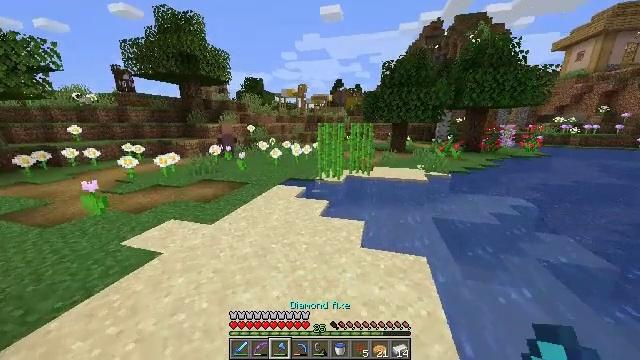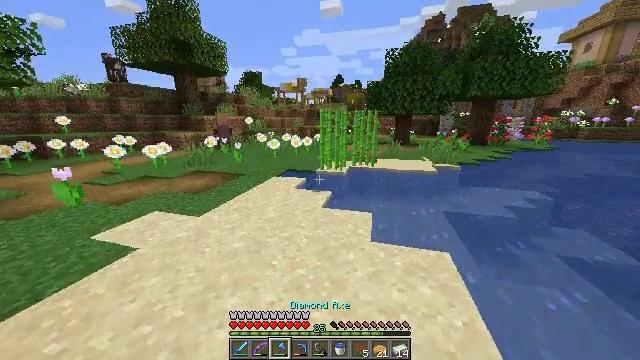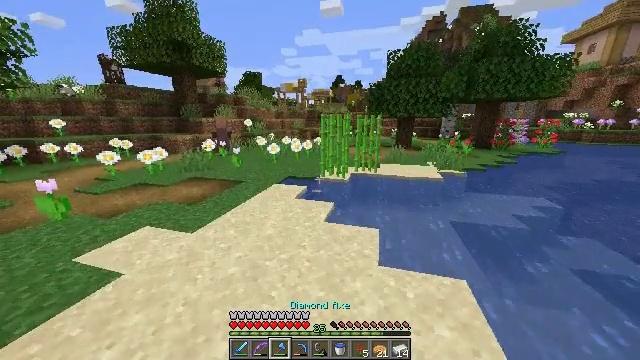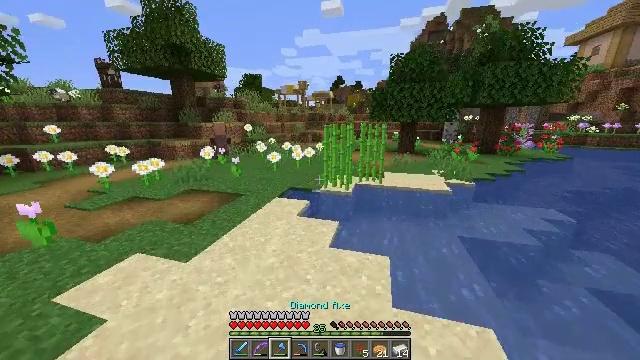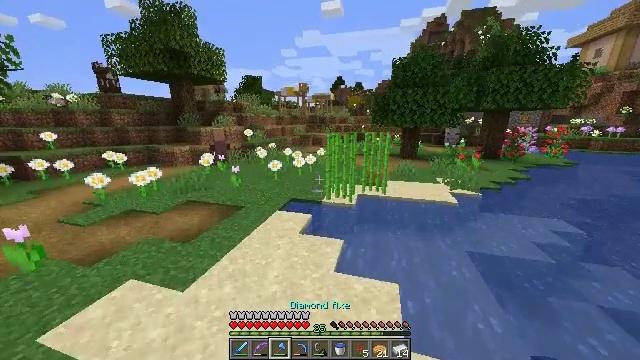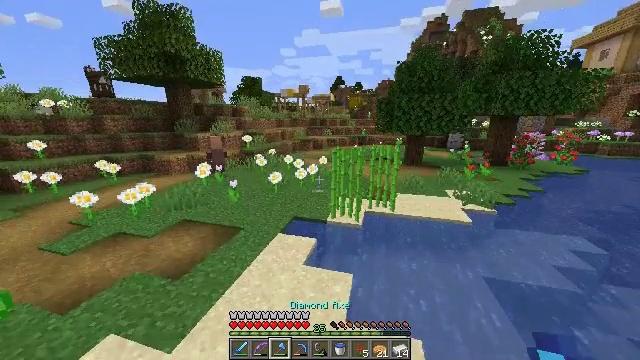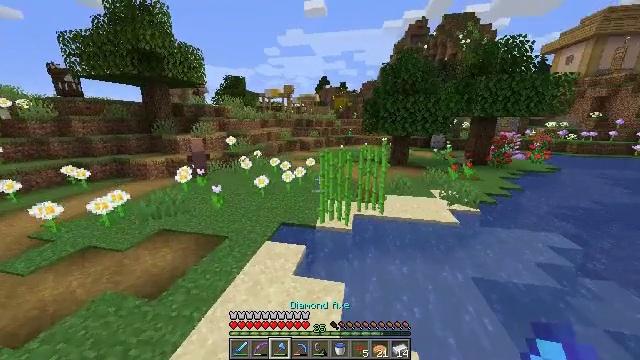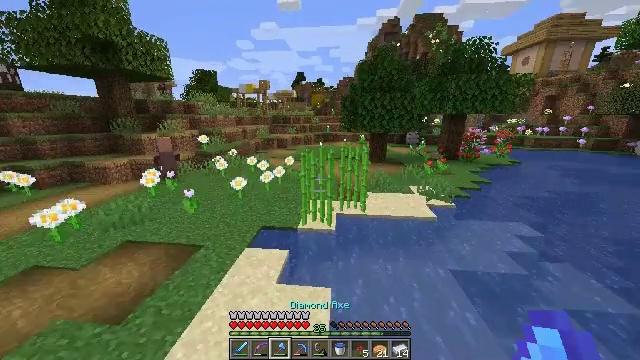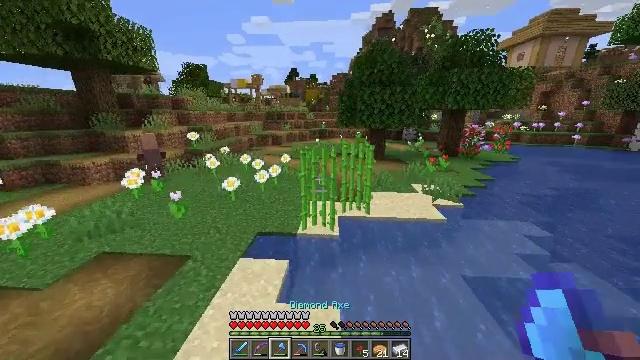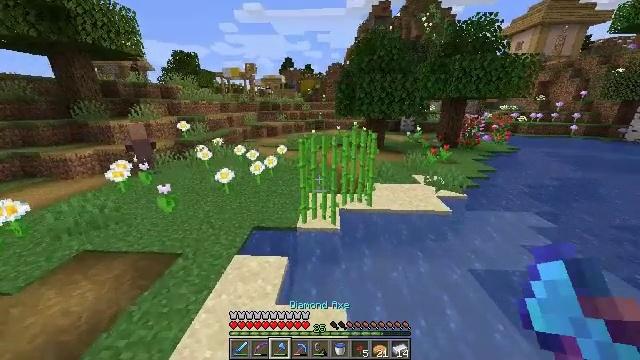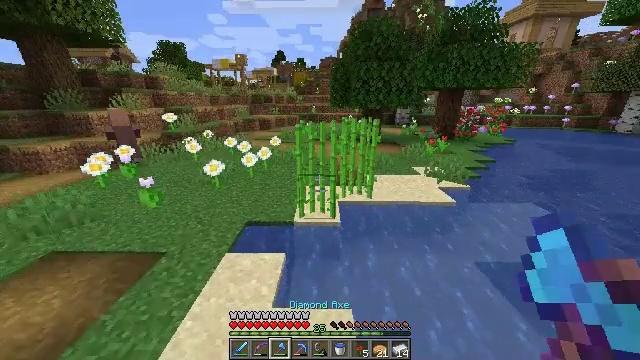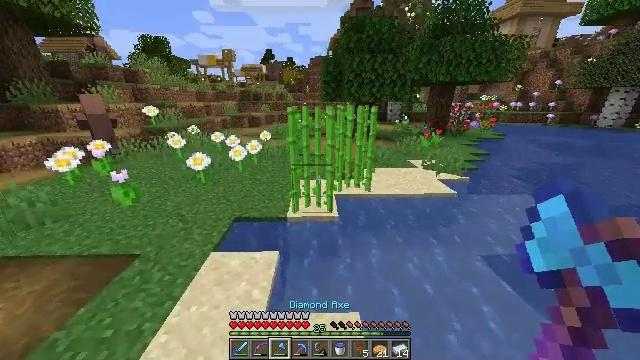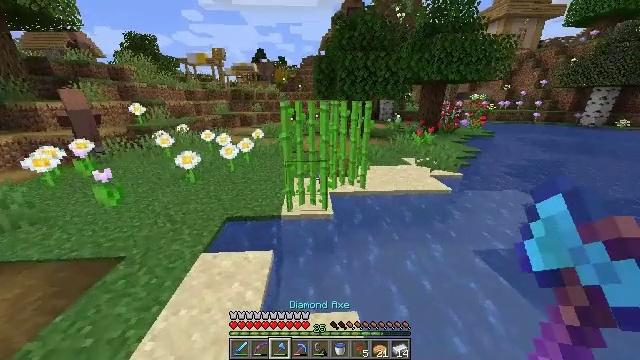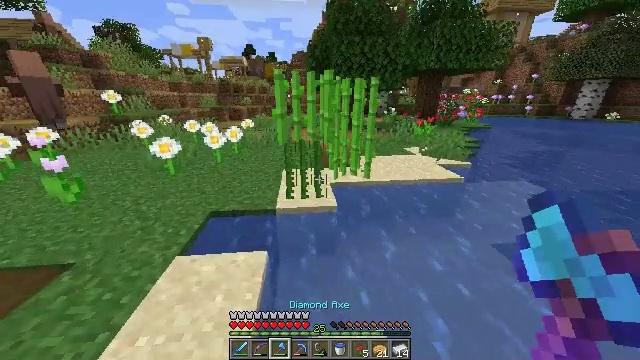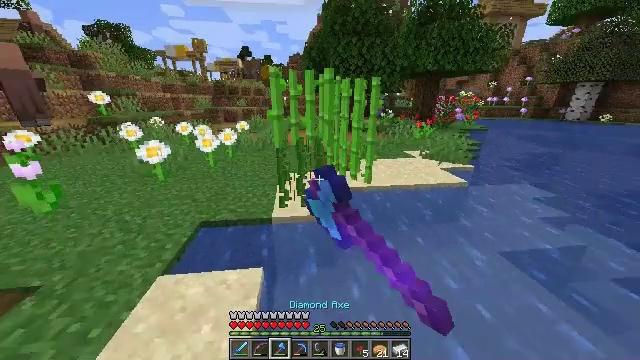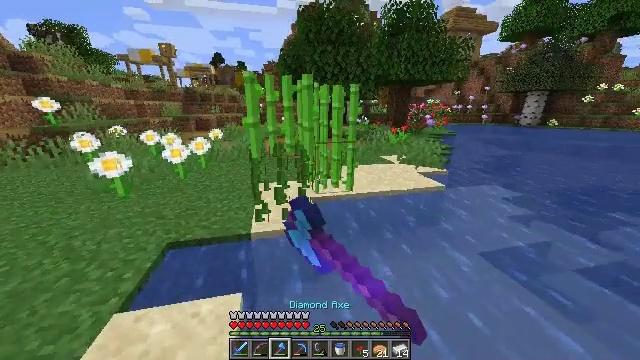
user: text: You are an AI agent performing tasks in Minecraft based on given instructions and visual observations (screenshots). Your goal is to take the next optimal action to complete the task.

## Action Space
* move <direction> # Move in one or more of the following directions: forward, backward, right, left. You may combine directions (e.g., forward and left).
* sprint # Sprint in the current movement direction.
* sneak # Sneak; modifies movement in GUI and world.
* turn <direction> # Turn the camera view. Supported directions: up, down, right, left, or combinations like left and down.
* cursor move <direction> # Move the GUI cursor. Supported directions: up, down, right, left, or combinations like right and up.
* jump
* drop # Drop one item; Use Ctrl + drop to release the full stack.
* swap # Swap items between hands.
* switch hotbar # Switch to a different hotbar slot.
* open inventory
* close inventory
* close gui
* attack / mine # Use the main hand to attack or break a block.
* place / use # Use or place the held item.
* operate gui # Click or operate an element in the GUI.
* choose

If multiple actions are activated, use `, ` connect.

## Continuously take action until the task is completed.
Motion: motion action
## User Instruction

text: Cut down the sugar cane stalks.
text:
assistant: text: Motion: move forward and move left, sprint, jump
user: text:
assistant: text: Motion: move forward and move left, sprint, jump
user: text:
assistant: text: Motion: move forward and move left, sprint, jump
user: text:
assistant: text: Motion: move forward, sprint, jump
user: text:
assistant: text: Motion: move forward, sprint, jump
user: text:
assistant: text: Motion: move forward, sprint, turn right, jump
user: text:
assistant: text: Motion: move forward, sprint, turn right, jump
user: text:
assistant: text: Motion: move forward, sprint, turn right, jump
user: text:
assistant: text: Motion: move forward, sprint, turn right and down, jump
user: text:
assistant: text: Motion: move forward, sprint, turn right and down, jump
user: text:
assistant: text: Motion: move forward, sprint, turn right, jump
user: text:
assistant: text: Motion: move forward, sprint, turn right
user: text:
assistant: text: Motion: move forward, sprint, turn right, attack / mine
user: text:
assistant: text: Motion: move forward, sprint, turn right, attack / mine
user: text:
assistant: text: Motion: move forward, sprint, turn right and up
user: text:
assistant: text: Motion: move forward, sprint, attack / mine
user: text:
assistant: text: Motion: move forward and move left, sprint, attack / mine, jump
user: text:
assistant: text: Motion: move forward and move left, sprint, turn right, jump
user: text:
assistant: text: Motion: move forward and move left, sprint, turn right, jump
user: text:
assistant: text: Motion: move forward and move left, sprint, turn right and down, jump
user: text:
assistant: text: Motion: sprint, attack / mine